Question: I want to draw line with glow effect like this

The problem - i must generate this line in program in dependence on user's interaction ( the form of line will be generated in 'onTouchEvent' - 'ACTION_MOVE' ).
Can i generate this effect without xml files or drawing premaid bitmap ?
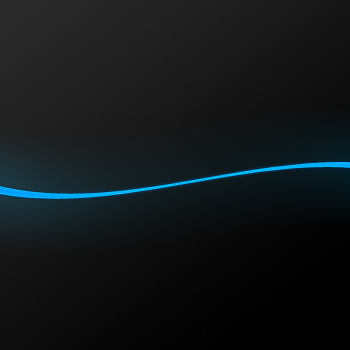
Answer: I imitate this effect in this way :
1. Draw line with BlurMaskFilter;
2. Draw over it normal line.
I use Path class to generate line and save coordinates of 'MOVE_ACTION' event to generate only part of path what i need.
Create 2 'Paint()'s:
'''
_paintSimple = new Paint();
_paintSimple.setAntiAlias(true);
_paintSimple.setDither(true);
_paintSimple.setColor(Color.argb(248, 255, 255, 255));
_paintSimple.setStrokeWidth(20f);
_paintSimple.setStyle(Paint.Style.STROKE);
_paintSimple.setStrokeJoin(Paint.Join.ROUND);
_paintSimple.setStrokeCap(Paint.Cap.ROUND);
_paintBlur = new Paint();
_paintBlur.set(_paintSimple);
_paintBlur.setColor(Color.argb(235, 74, 138, 255));
_paintBlur.setStrokeWidth(30f);
_paintBlur.setMaskFilter(new BlurMaskFilter(15, BlurMaskFilter.Blur.NORMAL));
'''
And draw twice my 'Path()':
'''
@Override
protected void onDraw(Canvas canvas) {
canvas.drawPath(mPath, _paintBlur);
canvas.drawPath(mPath, _paintSimple);
}
'''